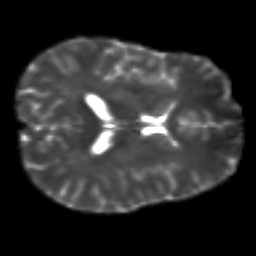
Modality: T2w
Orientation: axial
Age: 27
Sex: male
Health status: healthy
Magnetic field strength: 3 T
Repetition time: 9 s
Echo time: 0.093 s